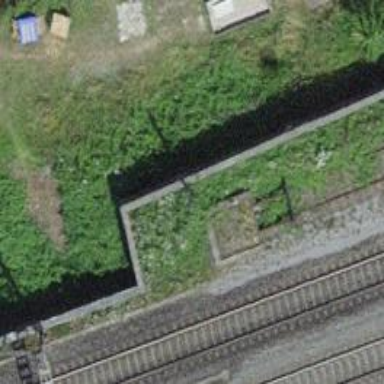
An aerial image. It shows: Railway buffer stop.